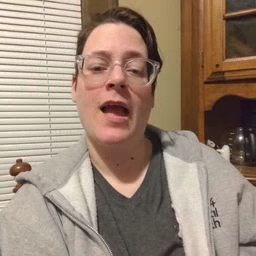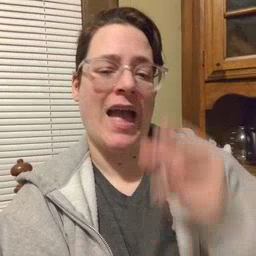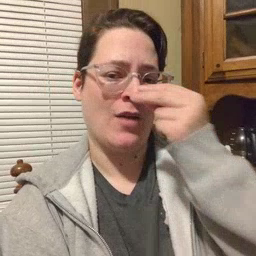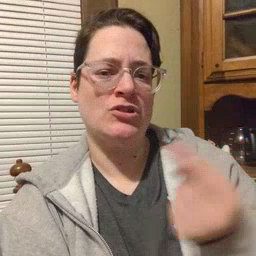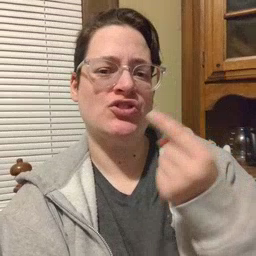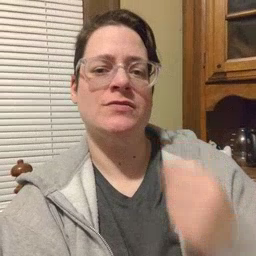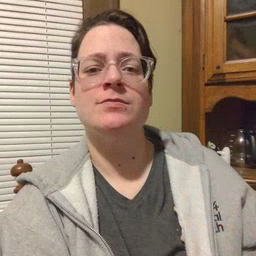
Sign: owie